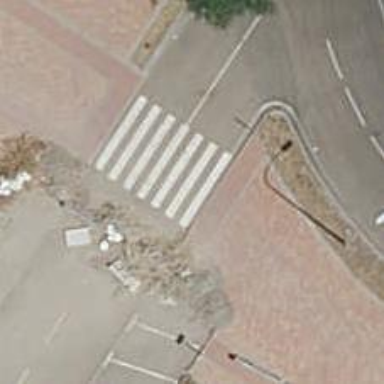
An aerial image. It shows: Uncontrolled crossing on the road.